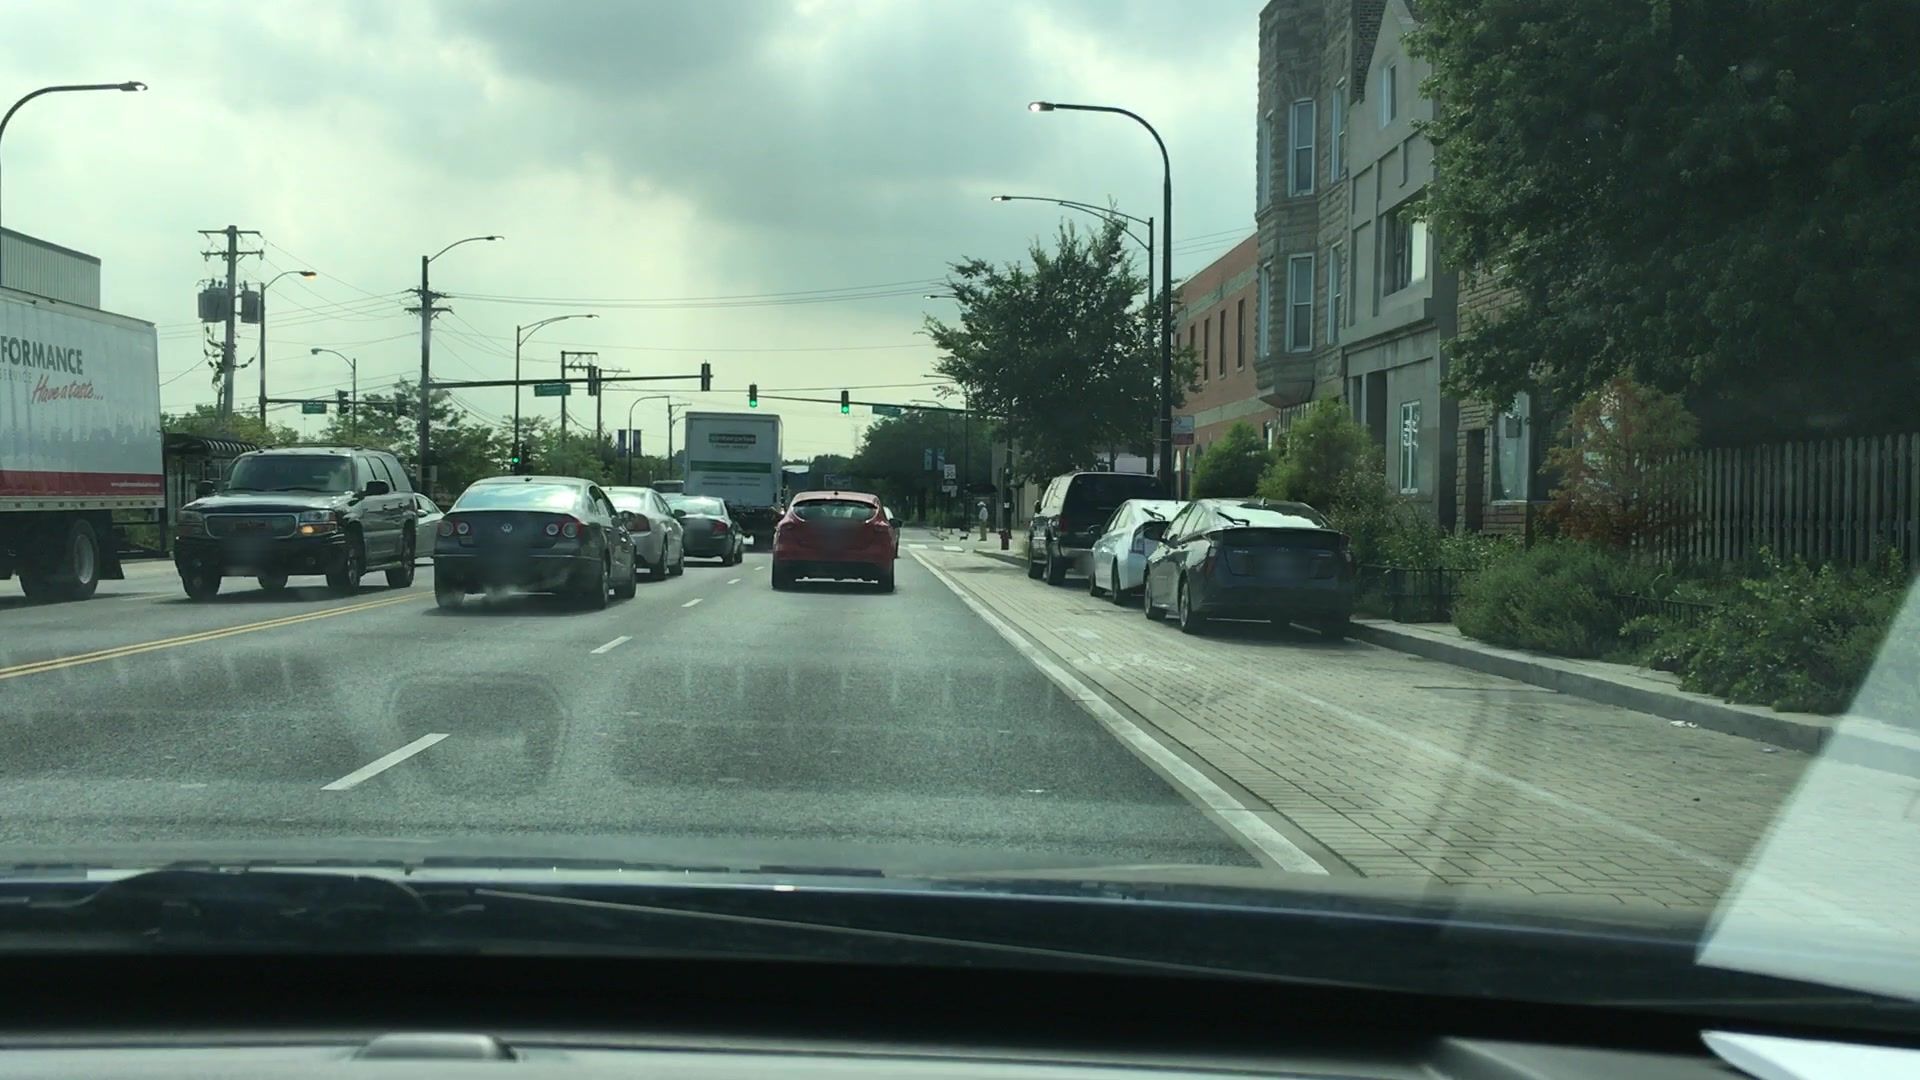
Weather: cloudy
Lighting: day
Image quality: good
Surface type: driving surface
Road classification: secondary
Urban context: urban centre
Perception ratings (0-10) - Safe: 3.41, Lively: 4.56, Beautiful: 1.31, Boring: 3.07, Depressing: 5.12, Wealthy: 1.38